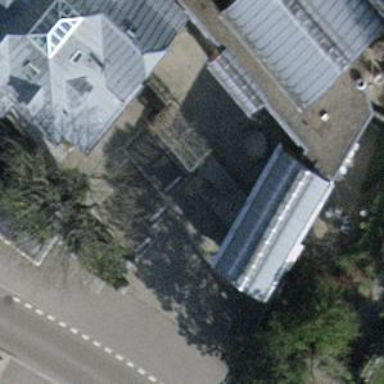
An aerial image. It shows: The roof of the building has gambrel shape and its orientation is across.